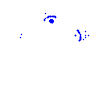
Particle: kaon